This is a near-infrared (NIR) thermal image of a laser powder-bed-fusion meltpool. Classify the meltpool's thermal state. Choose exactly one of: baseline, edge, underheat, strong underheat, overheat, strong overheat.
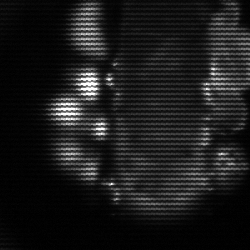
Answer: strong underheat